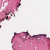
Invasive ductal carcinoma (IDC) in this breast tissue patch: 0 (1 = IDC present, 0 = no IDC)